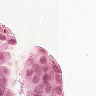
Metastatic tissue present: yes